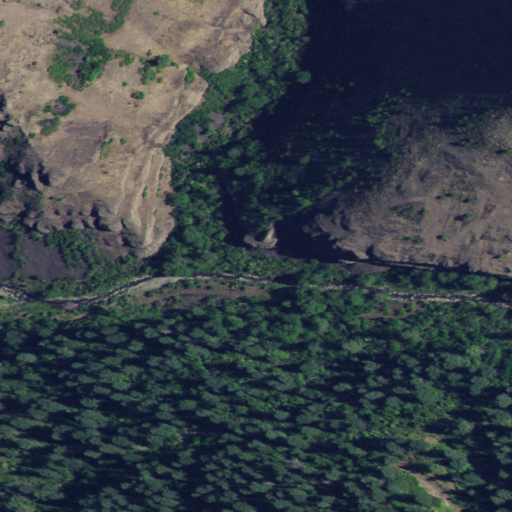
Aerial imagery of valley in Idaho named Meyer Gulch containing evergreen forest, shrub, and grassland